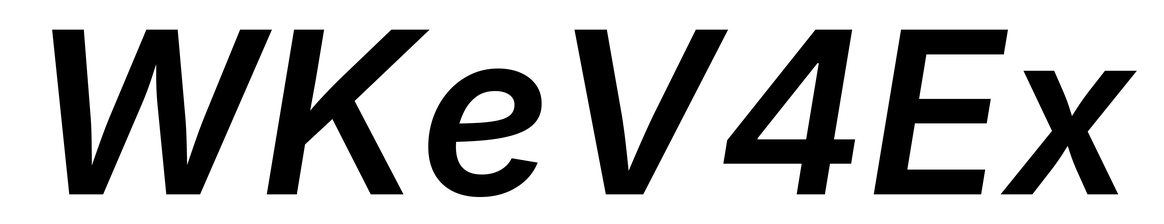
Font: Inter-Italic_SemiBold_Italic